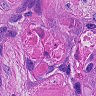
Metastatic tissue present: yes